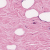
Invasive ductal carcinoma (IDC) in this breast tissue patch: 0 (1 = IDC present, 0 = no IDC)